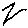
Label: zigzag